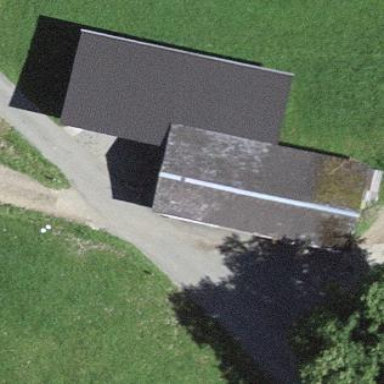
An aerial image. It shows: Shed building.